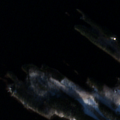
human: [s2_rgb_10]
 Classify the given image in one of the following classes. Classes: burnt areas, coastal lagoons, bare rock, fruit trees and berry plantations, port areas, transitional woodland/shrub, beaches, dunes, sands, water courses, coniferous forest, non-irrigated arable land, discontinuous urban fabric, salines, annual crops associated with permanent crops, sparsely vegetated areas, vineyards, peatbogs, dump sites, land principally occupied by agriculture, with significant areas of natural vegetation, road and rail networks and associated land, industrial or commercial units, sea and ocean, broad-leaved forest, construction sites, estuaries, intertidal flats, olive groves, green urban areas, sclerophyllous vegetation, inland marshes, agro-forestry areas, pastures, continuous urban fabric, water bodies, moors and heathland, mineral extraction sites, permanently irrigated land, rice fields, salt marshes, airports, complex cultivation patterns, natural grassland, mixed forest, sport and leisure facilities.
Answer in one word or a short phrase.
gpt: mixed forest, water bodies